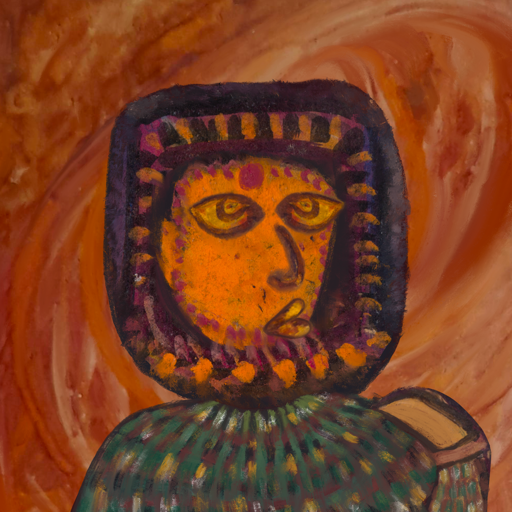
Background: Pious_Lady, Head And Neck Side: Doll_w_Hair, Face Side: Comrade, Bust: After_Raid, Hair Side: Blank, Head Accessory: Blank, Second Necklace: Blank, Necklace: Blank, Baby: Blank